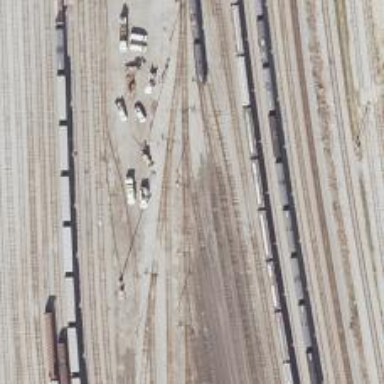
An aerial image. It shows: Railway yard in service.